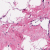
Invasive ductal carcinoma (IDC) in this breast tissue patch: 0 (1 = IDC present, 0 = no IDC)